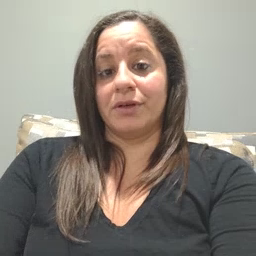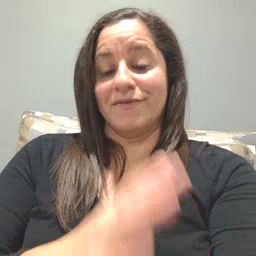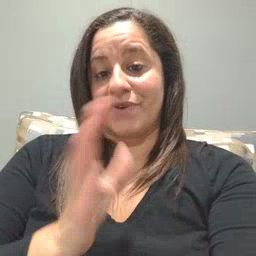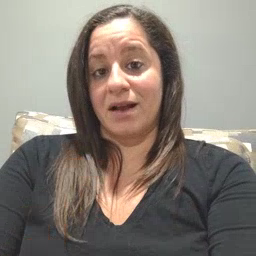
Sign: fine